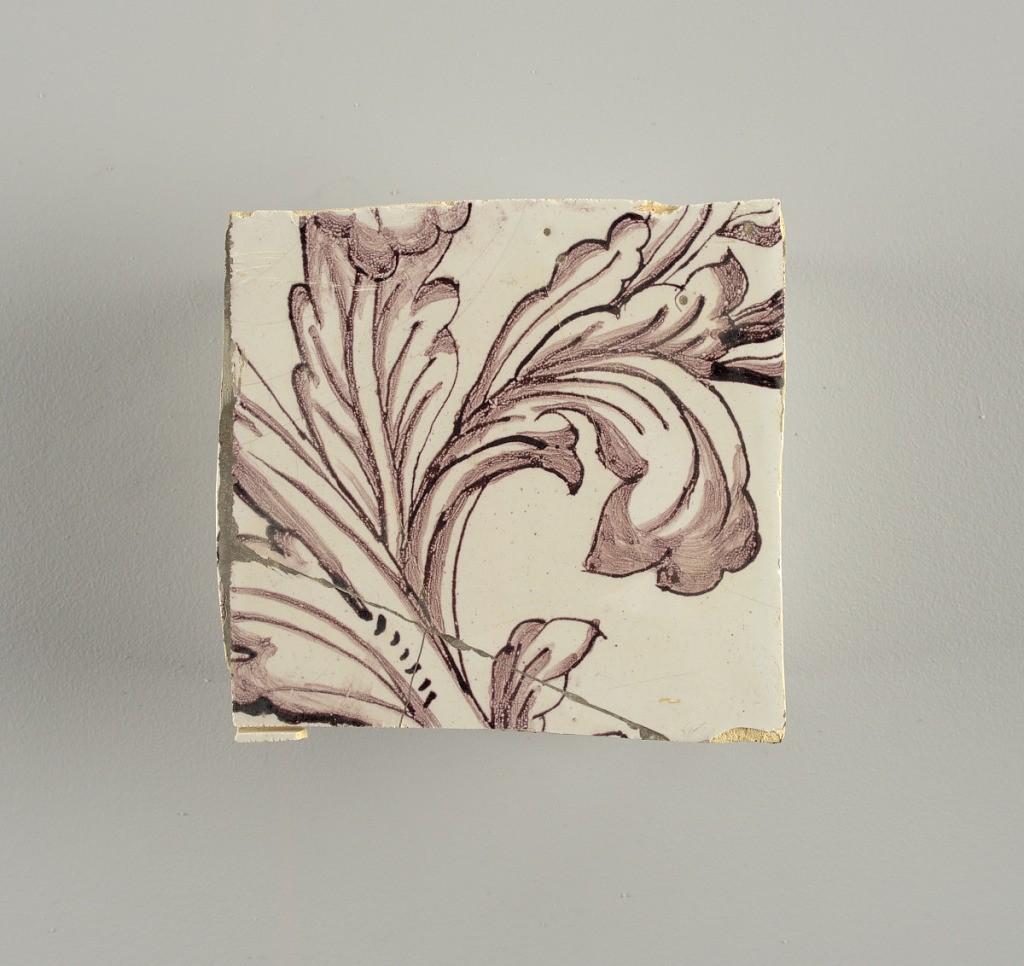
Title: Wall facing
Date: ca. 1725
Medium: Tin-glazed earthenware, underglaze
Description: Horizontal rectangle.  Thirty-seven tiles wide and twenty-one high with opening for door or window nineteen and one-half tiles high and twelve wide.  To left and right of opening, centered canopy above. Left, woman representing Hope, right, a sculputure urn.  Centered above opening, a mascaron.  Arabesque design of foliage.